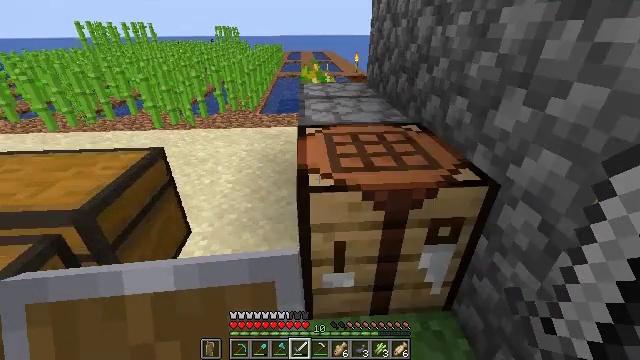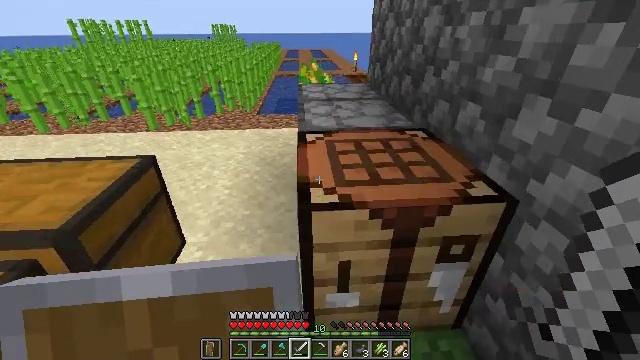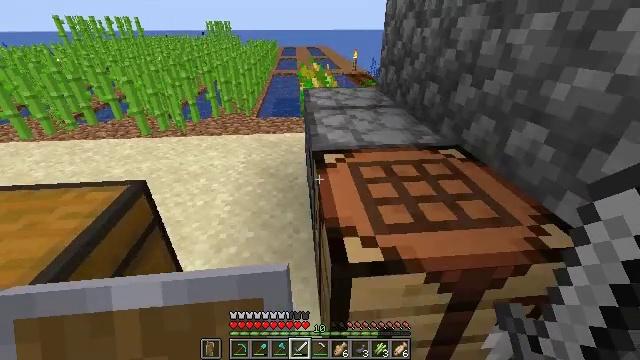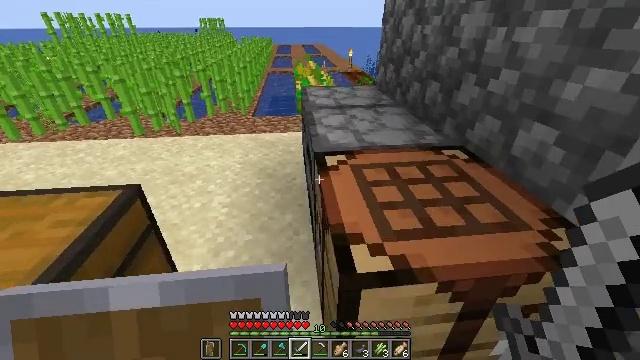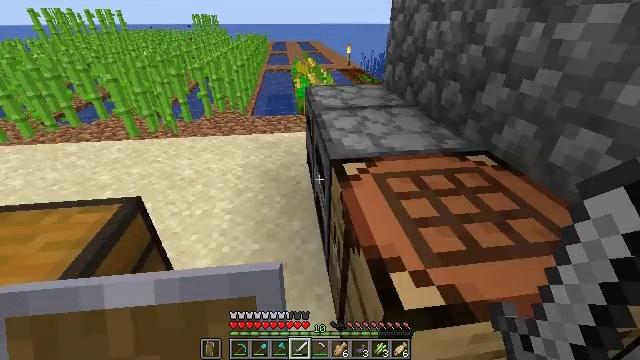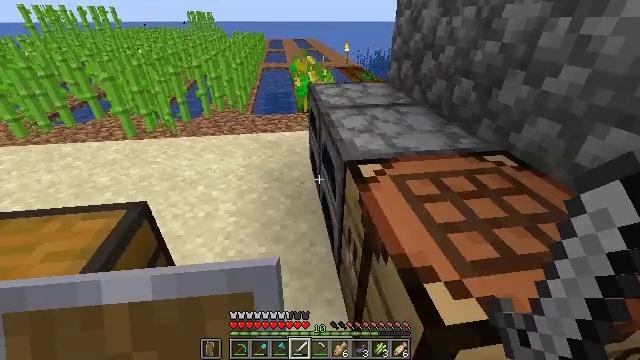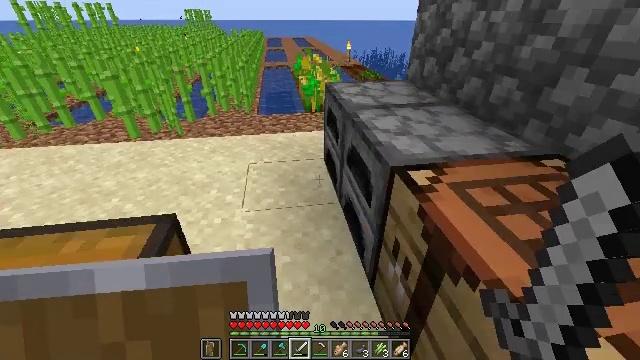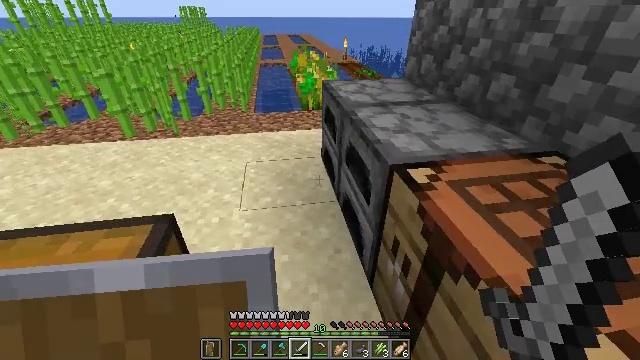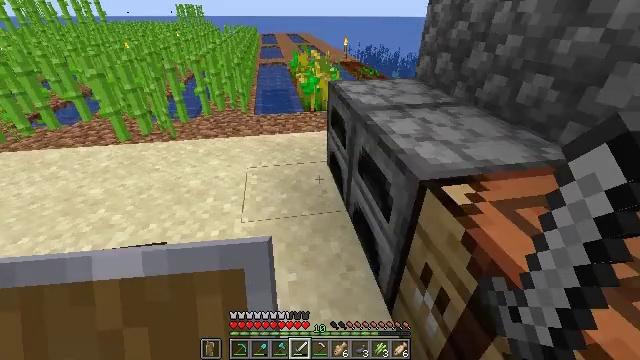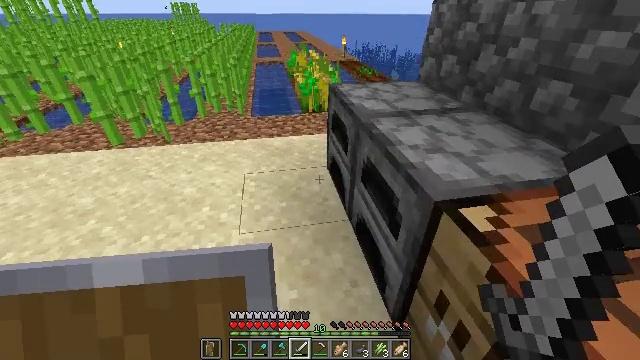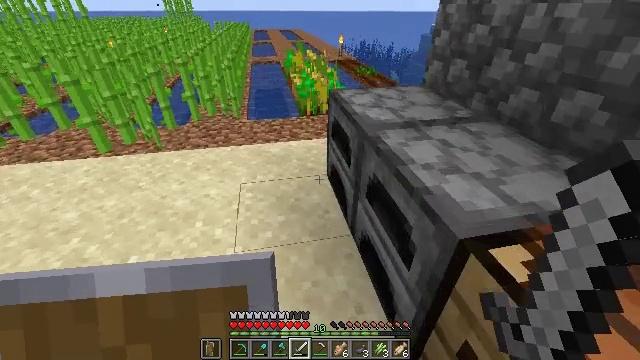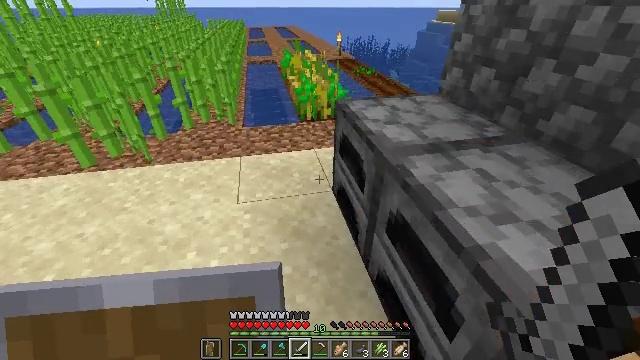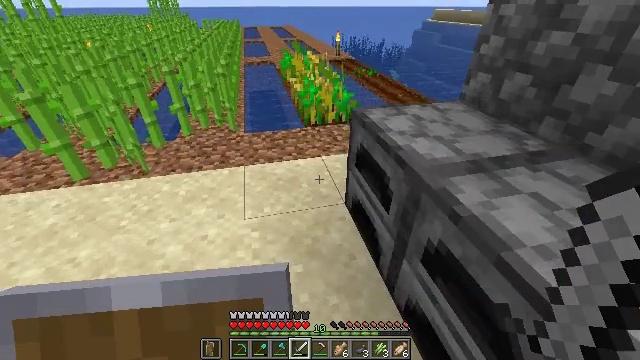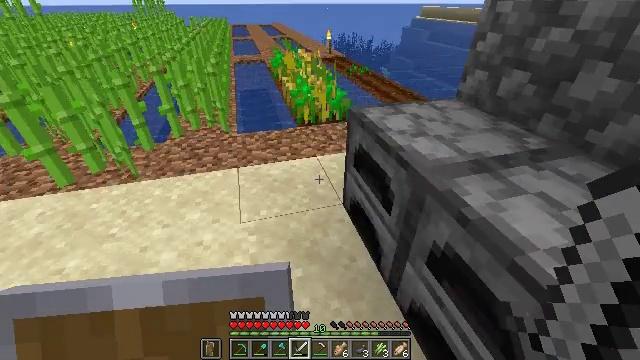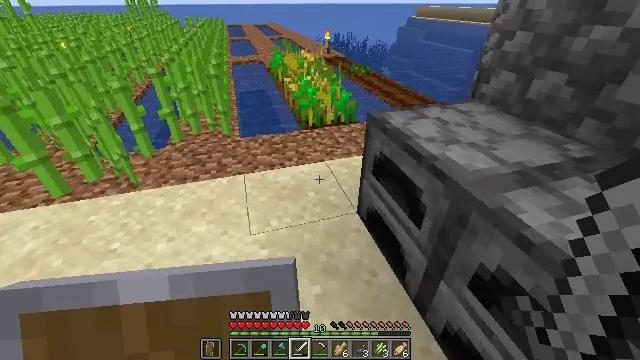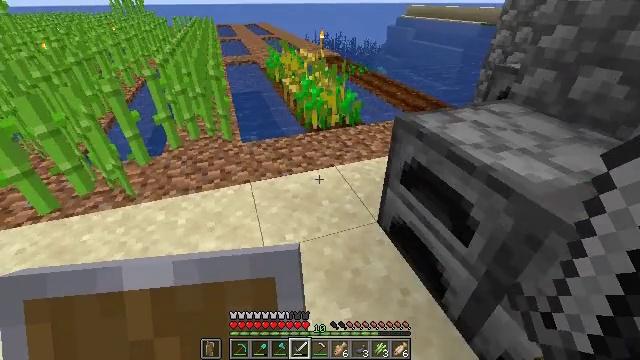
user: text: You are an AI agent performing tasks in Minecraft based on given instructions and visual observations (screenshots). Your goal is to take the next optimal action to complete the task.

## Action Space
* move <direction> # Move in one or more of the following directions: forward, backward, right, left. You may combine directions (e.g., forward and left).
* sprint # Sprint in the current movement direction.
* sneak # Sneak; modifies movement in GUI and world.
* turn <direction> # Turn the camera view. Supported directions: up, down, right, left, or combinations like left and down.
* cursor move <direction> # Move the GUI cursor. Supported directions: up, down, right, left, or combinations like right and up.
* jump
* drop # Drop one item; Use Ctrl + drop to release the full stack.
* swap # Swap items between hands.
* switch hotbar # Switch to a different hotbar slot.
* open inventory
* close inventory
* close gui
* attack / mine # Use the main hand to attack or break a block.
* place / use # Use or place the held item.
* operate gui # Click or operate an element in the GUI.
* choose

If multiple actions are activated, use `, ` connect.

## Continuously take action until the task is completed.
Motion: motion action
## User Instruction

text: Open the furnace and cook cod.
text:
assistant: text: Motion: move forward and move left
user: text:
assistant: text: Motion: move forward and move left, turn right
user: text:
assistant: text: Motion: move forward and move left, turn right
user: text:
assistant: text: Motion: move forward and move left, turn right
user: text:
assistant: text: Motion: move forward and move left
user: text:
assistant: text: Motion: move forward and move left
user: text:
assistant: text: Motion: move forward
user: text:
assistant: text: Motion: move forward
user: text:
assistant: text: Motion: move forward
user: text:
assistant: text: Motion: move forward
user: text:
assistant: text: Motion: move forward and move left
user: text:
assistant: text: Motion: move forward and move left, turn right
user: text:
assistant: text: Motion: move forward and move left, turn right
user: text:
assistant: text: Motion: move forward and move left, turn right
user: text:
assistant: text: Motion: move forward and move left, turn right
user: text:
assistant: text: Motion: move forward and move left, turn right
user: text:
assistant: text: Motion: move forward and move left, turn right
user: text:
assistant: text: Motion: move forward and move left, turn right
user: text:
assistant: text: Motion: move forward and move left, turn right
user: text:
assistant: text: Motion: move forward and move left, turn right
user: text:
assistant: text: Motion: move forward and move left, turn right
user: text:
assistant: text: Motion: move forward and move left
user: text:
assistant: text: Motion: move forward and move left
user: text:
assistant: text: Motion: move forward
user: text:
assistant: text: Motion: move forward
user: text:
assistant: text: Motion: move forward
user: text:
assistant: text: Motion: move forward, turn right
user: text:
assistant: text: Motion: turn right
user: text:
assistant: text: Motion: turn right
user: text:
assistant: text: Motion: move forward and move left, turn right